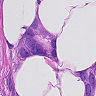
Metastatic tissue present: yes